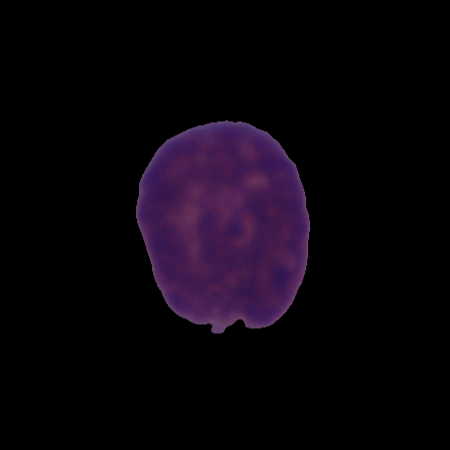
Label: cancer